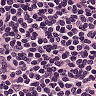
Metastatic tissue present: no